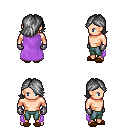
a pixel art fantasy rpg character, male body template, human, light skin, lavender cape, teal pants, gray swoop hairstyle, metal gloves, brown slippers, four views (front, back, left, right), 2x2 character sprite sheet, small pixel art, hard edges, no anti-aliasing